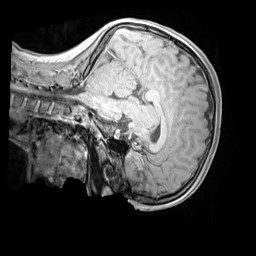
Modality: MP2RAGE
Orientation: sagittal
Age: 10
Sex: female
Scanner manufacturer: siemens
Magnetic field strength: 3 T
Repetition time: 4 s
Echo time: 0.00303 s